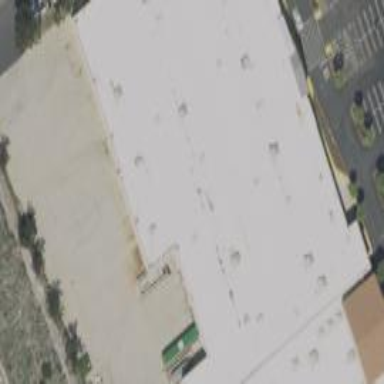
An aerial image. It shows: Commercial building.